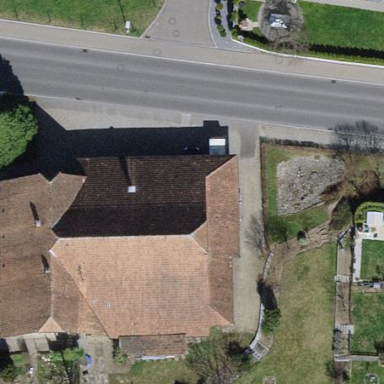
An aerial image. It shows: Building with tile roof.